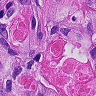
Metastatic tissue present: yes